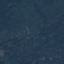
Land use / land cover: Forest